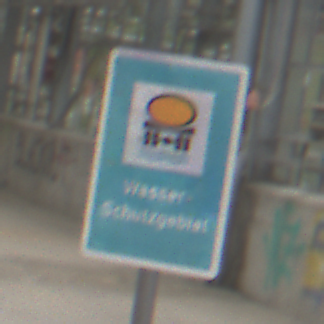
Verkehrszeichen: Wasserschutzgebiet
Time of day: Midday
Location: Roofed (Special)
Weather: Overcast
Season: NotSpecified
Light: Natural